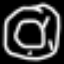
Label: donut